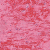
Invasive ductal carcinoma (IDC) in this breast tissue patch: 0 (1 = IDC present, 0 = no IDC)